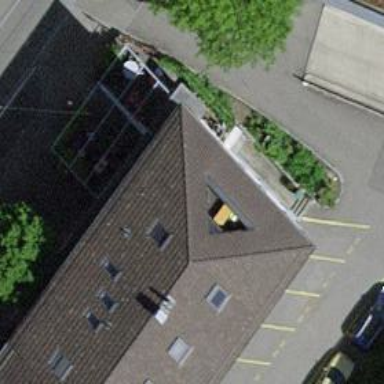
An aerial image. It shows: Café.